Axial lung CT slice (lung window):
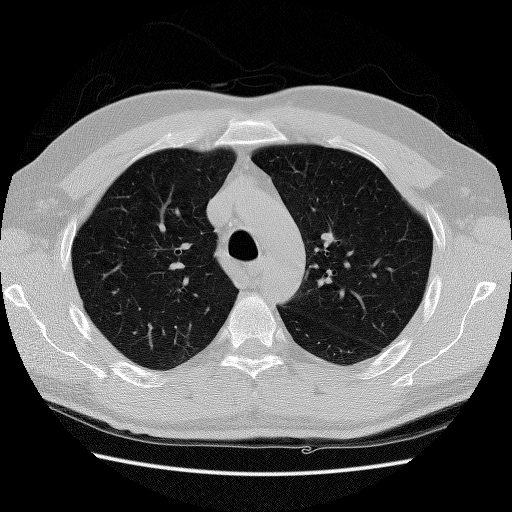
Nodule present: no